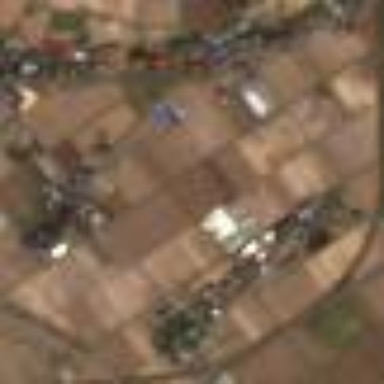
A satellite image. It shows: Farmland with rice crops being cultivated. The rice field is used to produce rice.